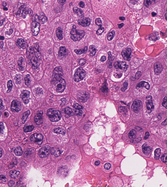
Tumor epithelial tissue: yes
Tumor-associated stroma tissue: no
Normal tissue: no